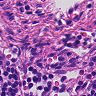
Metastatic tissue present: no